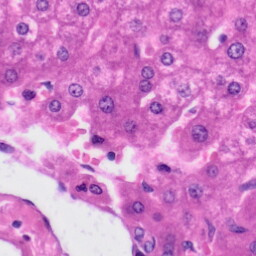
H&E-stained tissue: Liver